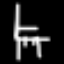
Label: chair